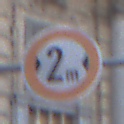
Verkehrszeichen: TatsaechlicheBreite2
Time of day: SunriseSunset
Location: Outdoor (Urban)
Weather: PartlyCloudy
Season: NotSpecified
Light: Natural